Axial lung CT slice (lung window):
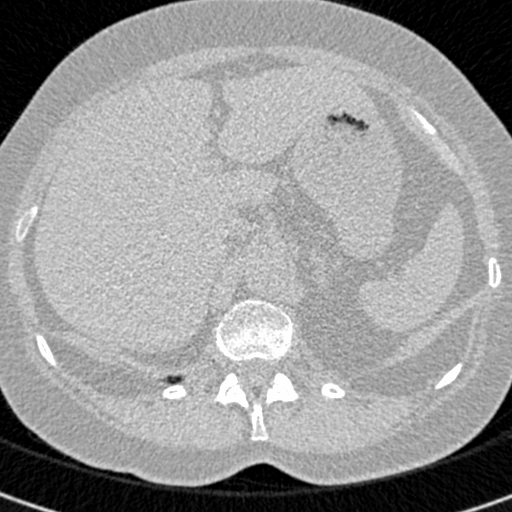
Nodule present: no